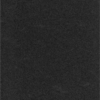
Label: dusty